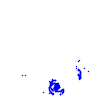
Particle: electron